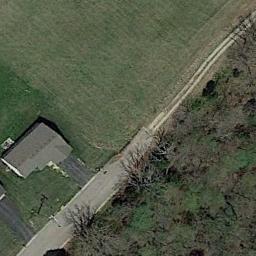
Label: sparse_residential